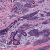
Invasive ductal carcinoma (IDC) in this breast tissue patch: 1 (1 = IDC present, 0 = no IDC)